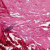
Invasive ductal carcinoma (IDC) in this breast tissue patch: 0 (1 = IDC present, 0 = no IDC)